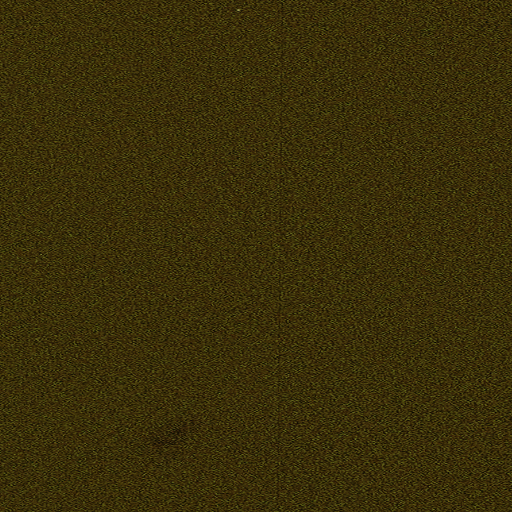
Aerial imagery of island in Alaska named Hub Rock containing only unknown